Field crop: maize
Growth stage: 2
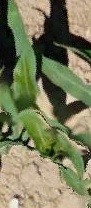
Species: maize